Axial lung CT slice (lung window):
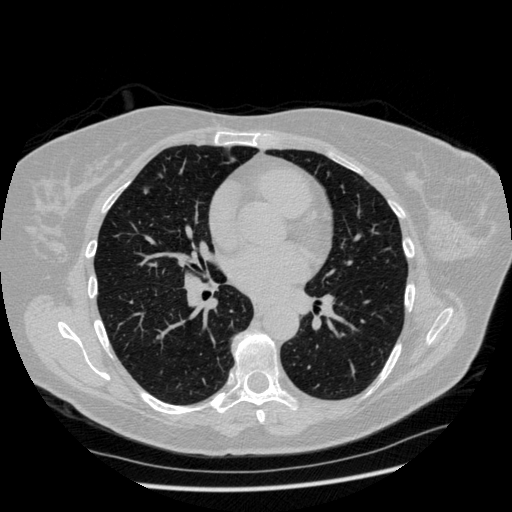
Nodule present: yes
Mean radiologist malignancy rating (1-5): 3